Question: I'm trying to use the hog detector in openCV, to detect 3 types of object from a video feed through a fish eye. The types are:
1. People
2. Books (when held by some person)
3. Chairs
The snapshot of the video I have looks like this image from <URL> - :
I setup the hog classifier using the default people detector and tried do first detect the people. I noticed when the people were of the size that you would expect from a non-fish eye lens (something you would get with a standard 35mm lens), they would get detected. If not the people would not get detected. This seemed logical as the classifier would expect people to be a standard size.
I was wondering how I could modify the classifier to detect people thorough a fish eye lens. The options I see are these:
1. Undistort the fish eye effect and run the classifier - I do not like to do this, because currently, I'm not in a position to calibrate the camera and get the distortion coefficients
2. Distort people images from a people image data set to around the distortion I would get through my video and re-train the classifier - I think this would work, but would like to understand would this not work as I think it work.
My question is:
1. What would be a valid approach for this problem? Will #2 of my options work for all 3 types of objects (people, books and chairs).
2. What is good classifier that can be trained to identify the 3 types of objects (cascade or hog or anything else - please suggest a library as well)? Will my #2 method of distorting and training with positive and negative examples be a good solution?
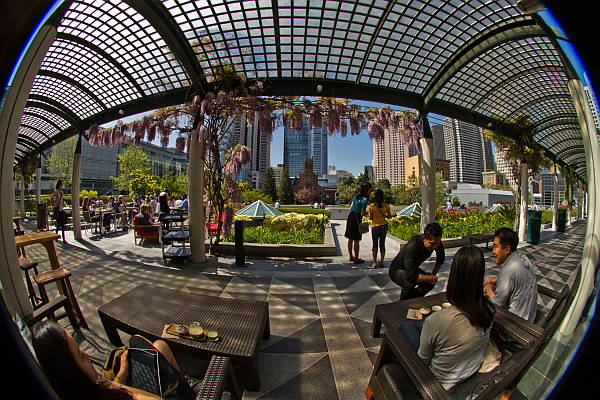
Answer: Retraining the HOG cascade to the performance level of the cascade included with OpenCV would be a pretty involved process. You would also have to simulate the distortion of your specific lens to modify the training data.
For the quickest solution I would recommend your first option of distorting the image. If you are willing to put in the time and resources to retrain the classifier (which you may have to do depending on how you are detecting chairs and books) then there are some publicly available pedestrian datasets that will be useful.
1) <URL>
2) <URL>
Its unlikely that you'll be able to find a chair cascade due to the variability in chair design. I would recommend you train your own cascade on the specific chairs you intend to detect. I don't know of any existing cascade for books and a quick google search didn't yield any promising results. A good resource for data if you intend on training your own cascade for books is ImageNet.